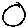
Label: circle